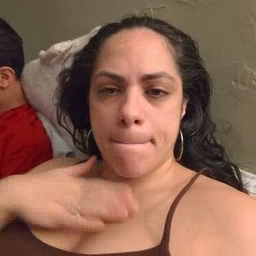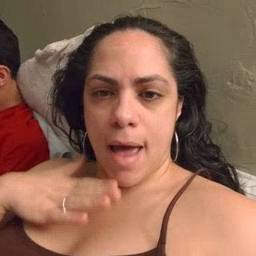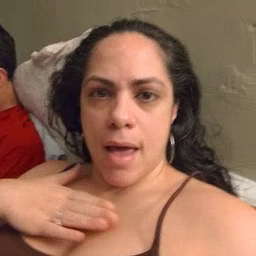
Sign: minemy